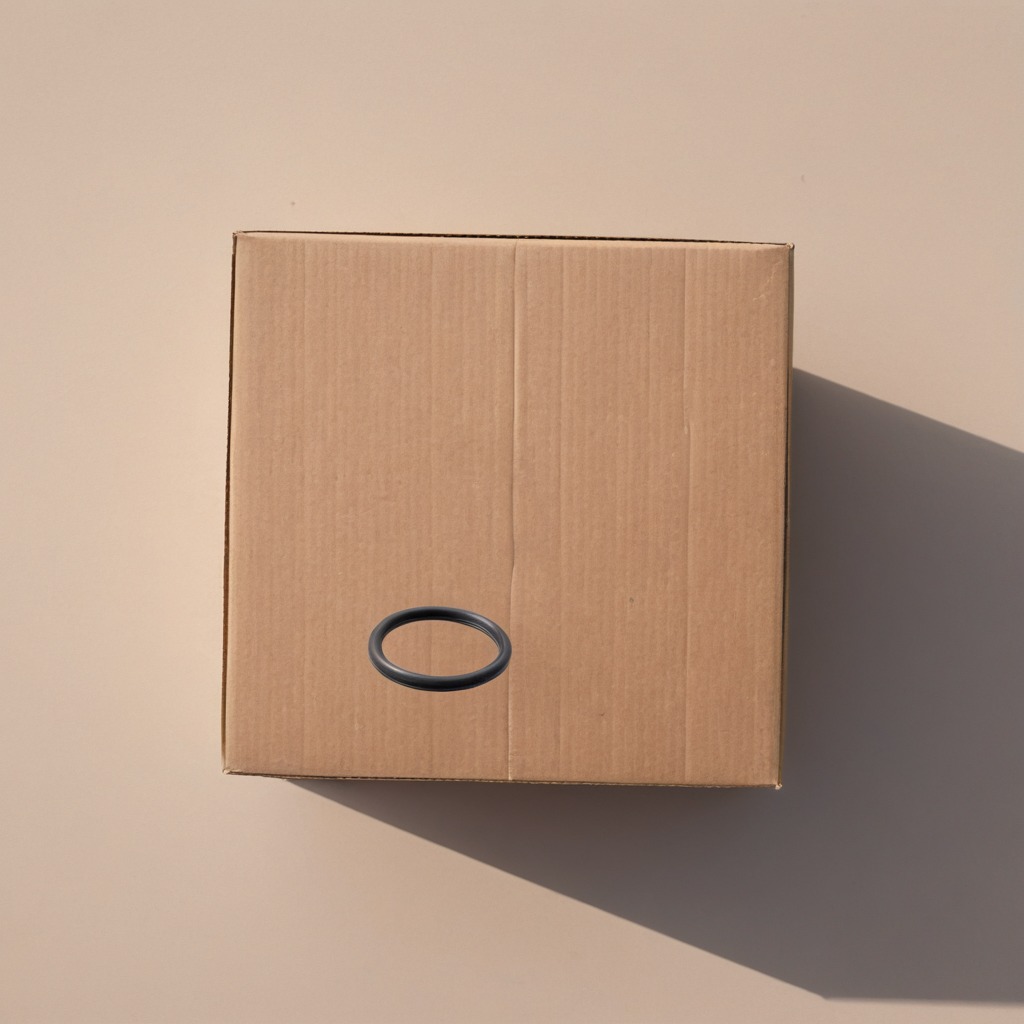
A rubber O-ring lies on the cardboard box surface in an outdoor workshop during daytime bright natural light soft shadows slightly creased but